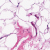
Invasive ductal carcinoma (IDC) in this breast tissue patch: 0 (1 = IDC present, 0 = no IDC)